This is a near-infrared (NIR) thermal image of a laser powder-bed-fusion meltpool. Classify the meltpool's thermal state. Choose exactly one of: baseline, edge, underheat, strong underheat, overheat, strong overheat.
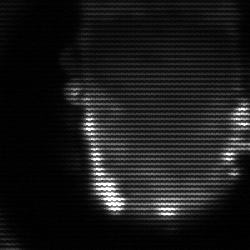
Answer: baseline